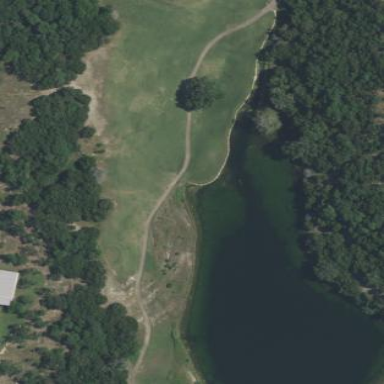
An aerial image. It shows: Water hazard on golf course.